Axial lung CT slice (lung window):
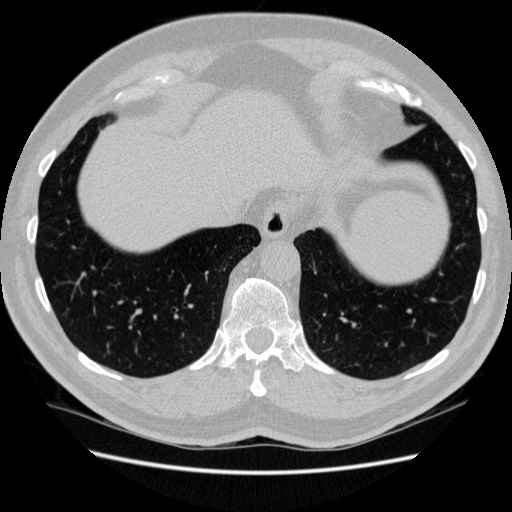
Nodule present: no